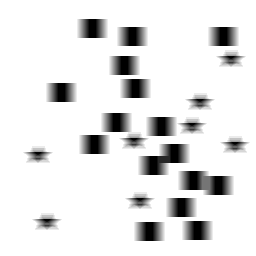
Squares: 16
Triangles: 0
Stars: 8
Total shapes: 24